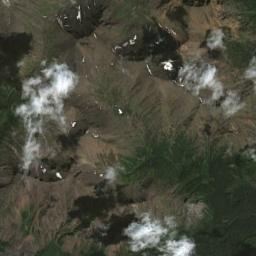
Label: cloud